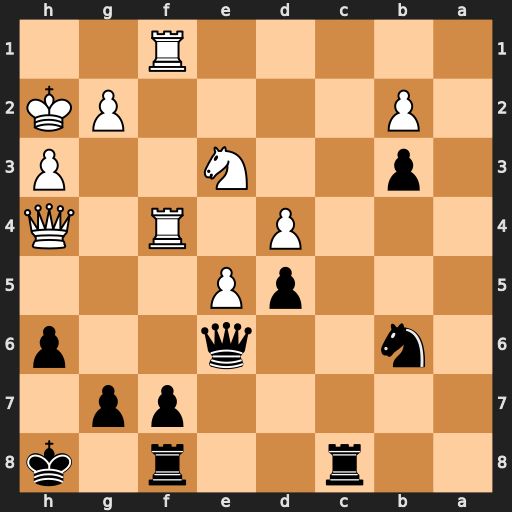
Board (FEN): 2r2r1k/5pp1/1n2q2p/3pP3/3P1R1Q/1p2N2P/1P4PK/5R2
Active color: b
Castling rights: -
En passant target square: -
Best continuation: g5 Qg3 gxf4